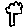
Label: tree